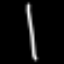
Label: line